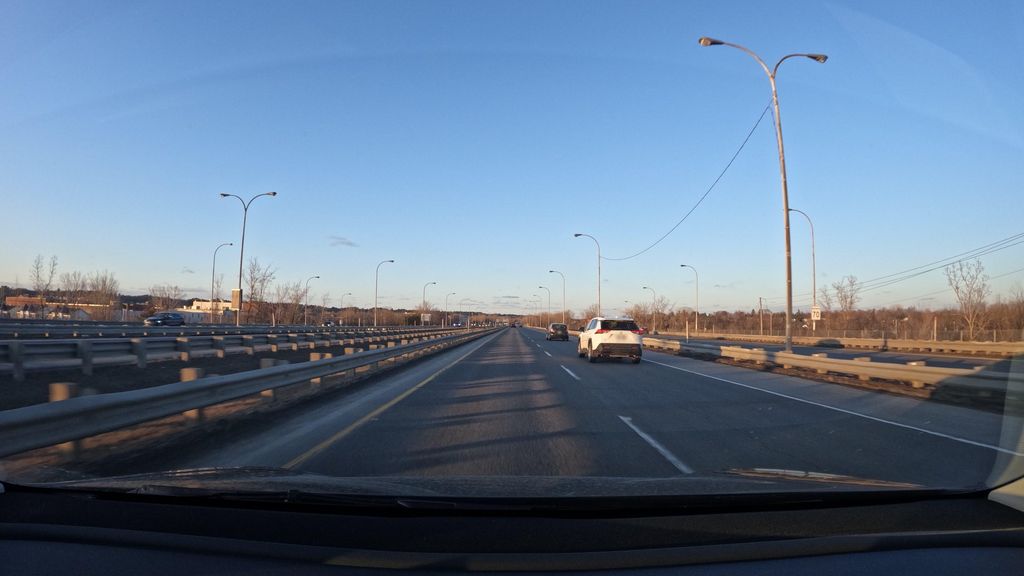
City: montreal